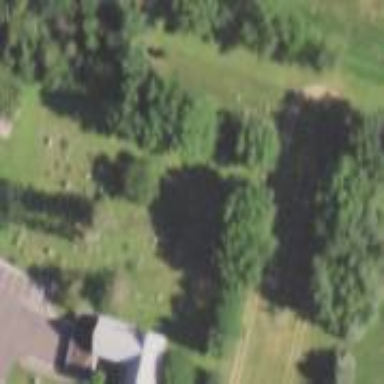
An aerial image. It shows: Cemetery.